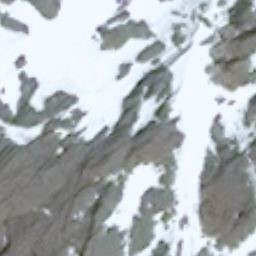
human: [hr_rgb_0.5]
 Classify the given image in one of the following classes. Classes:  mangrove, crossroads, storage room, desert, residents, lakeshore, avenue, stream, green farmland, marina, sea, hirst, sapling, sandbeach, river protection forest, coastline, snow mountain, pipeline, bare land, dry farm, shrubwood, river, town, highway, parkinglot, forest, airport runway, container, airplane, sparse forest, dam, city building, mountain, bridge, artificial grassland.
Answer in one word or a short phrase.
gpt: snow mountain